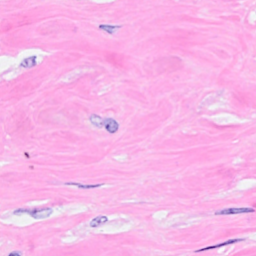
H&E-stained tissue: Breast